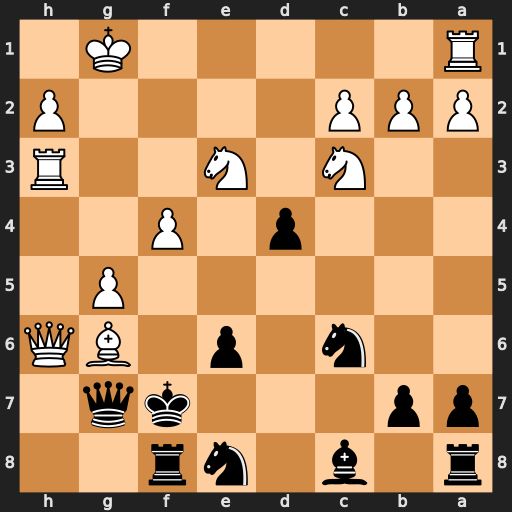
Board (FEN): r1b1nr2/pp3kq1/2n1p1BQ/6P1/3p1P2/2N1N2R/PPP4P/R5K1
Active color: b
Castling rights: -
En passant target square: -
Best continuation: Qxg6 Qxg6+ Kxg6